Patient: sex F, age 72
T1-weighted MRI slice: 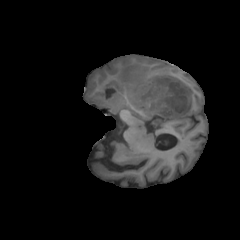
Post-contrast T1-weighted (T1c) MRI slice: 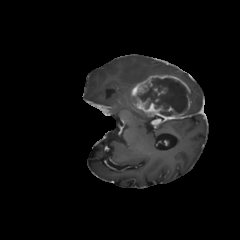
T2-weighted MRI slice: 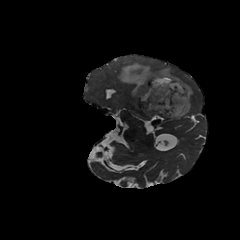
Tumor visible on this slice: yes
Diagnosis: Glioblastoma, IDH-wildtype
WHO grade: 4